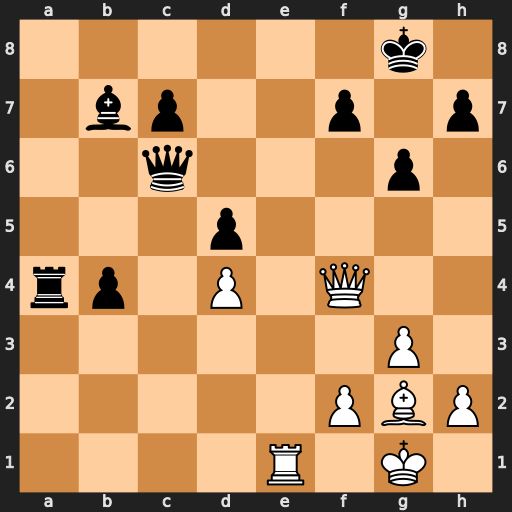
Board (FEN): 6k1/1bp2p1p/2q3p1/3p4/rp1P1Q2/6P1/5PBP/4R1K1
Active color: w
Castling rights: -
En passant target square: -
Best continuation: Re7 Ra1+ Bf1 Qe6 Rxe6